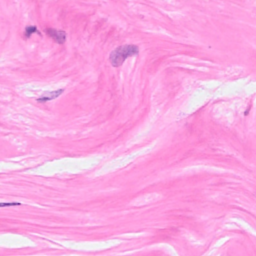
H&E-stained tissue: Breast